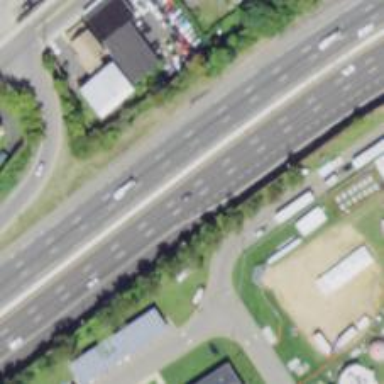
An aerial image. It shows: Motorway junction.